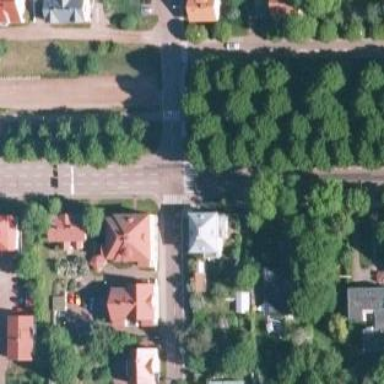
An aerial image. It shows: Road with "give way" sign.